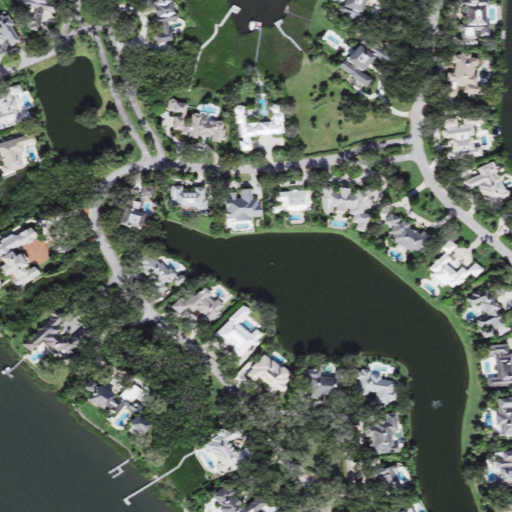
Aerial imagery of island in Florida named Johns Island containing low intensity development, open development, open water, medium intensity development, woody wetlands, herbaceous wetlands, and grassland